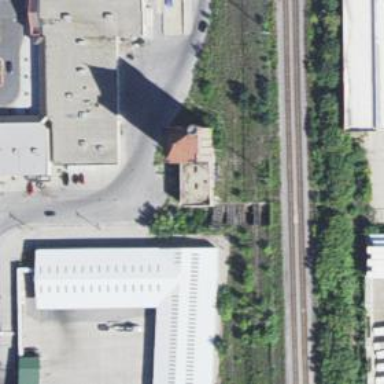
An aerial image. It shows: Disused railway bridge used as siding.